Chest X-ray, PA view. Patient: 45 years old, sex M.
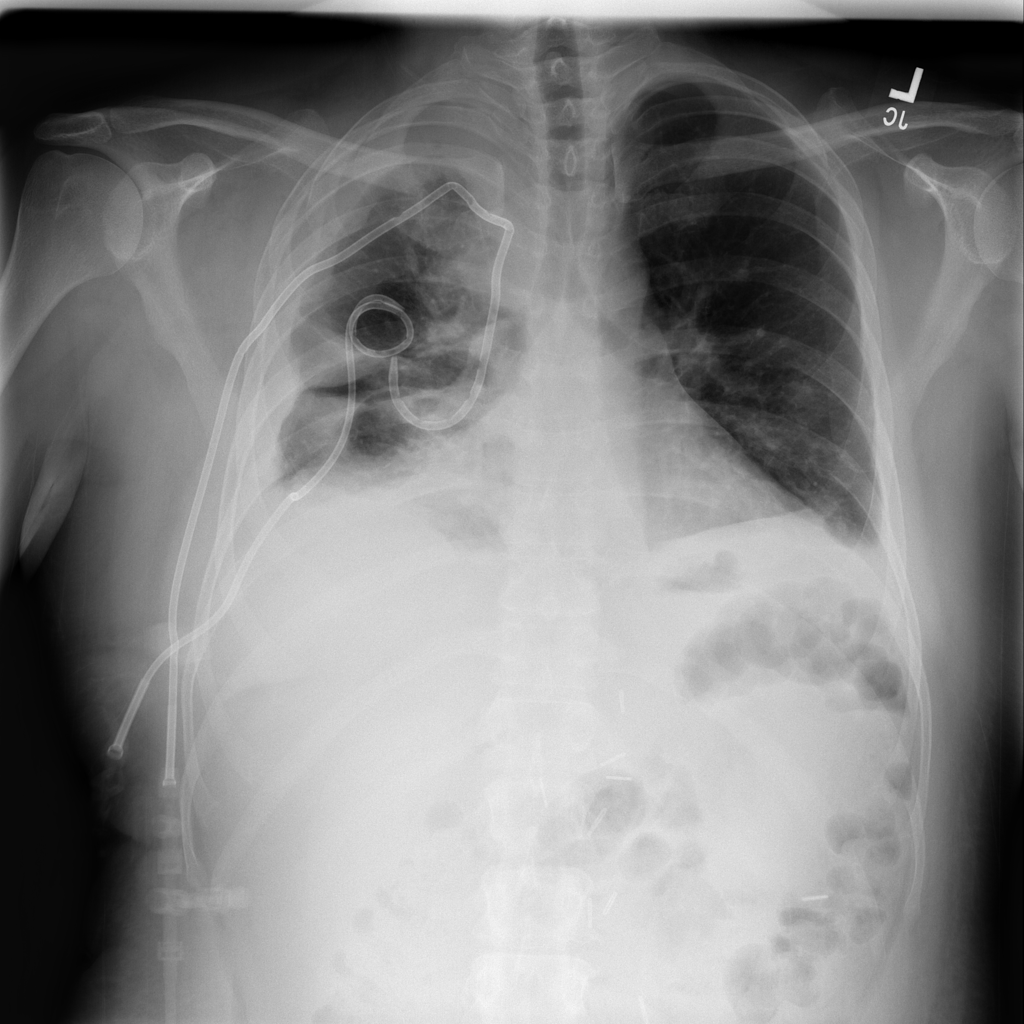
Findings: Effusion, Mass, Pleural_Thickening